Field crop: tomato
Growth stage: 2
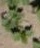
Species: solanum